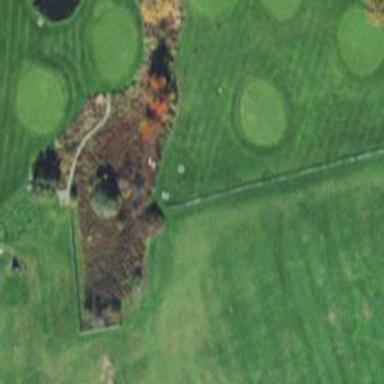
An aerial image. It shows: Golf tee.